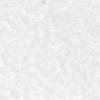
Label: no_change